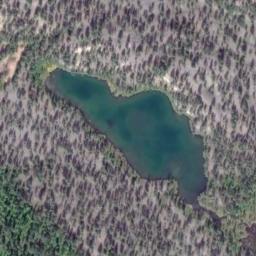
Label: lake